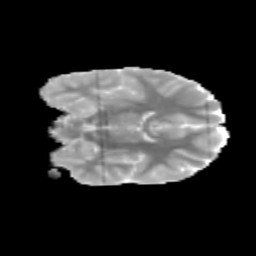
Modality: MD
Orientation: coronal
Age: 9
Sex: male
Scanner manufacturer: siemens
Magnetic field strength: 3 T
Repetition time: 3.8 s
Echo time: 0.07 s